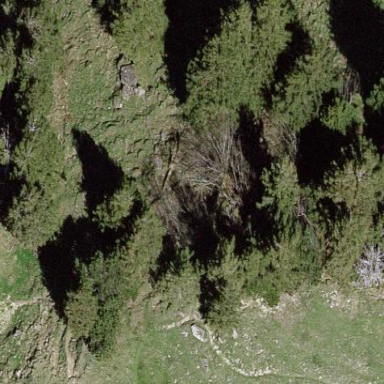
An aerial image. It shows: Forest dominated by needle-leaved trees.